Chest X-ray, PA view. Patient: 39 years old, sex F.
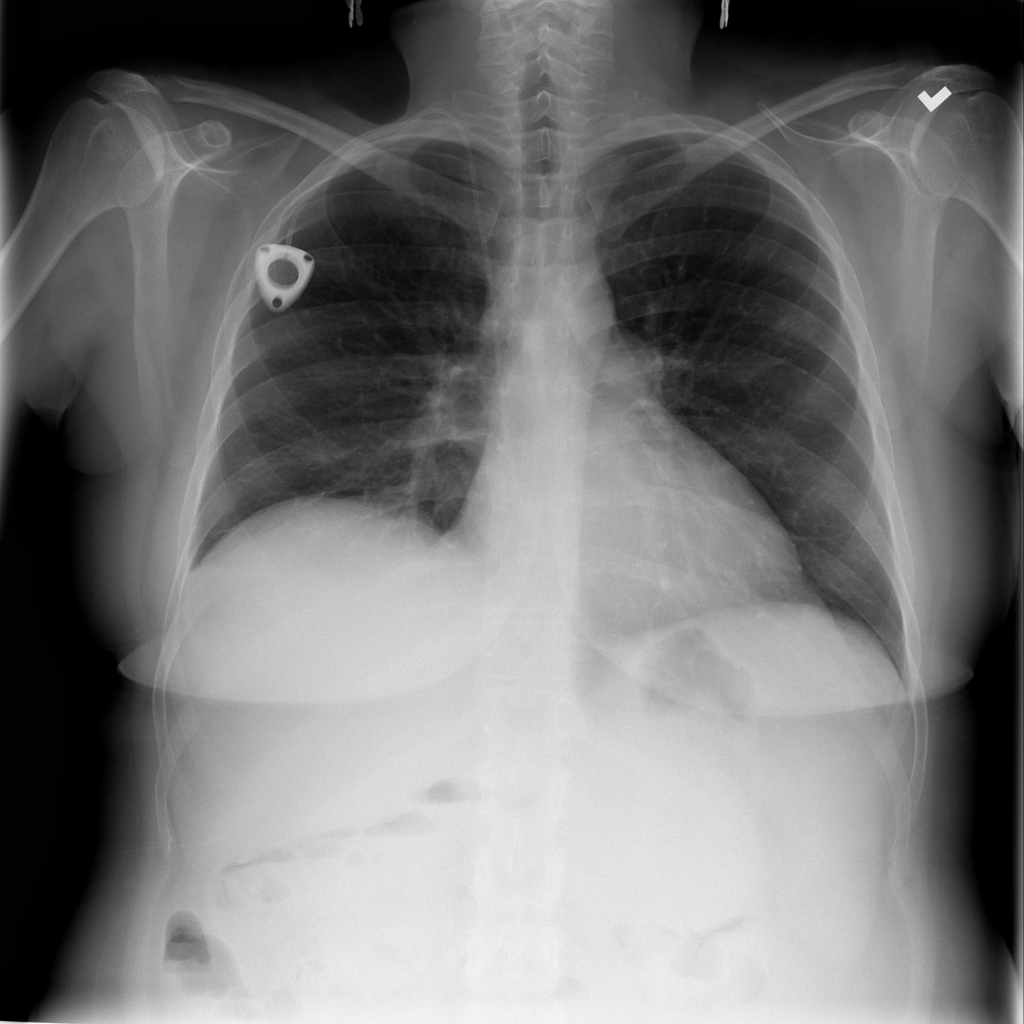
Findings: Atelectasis